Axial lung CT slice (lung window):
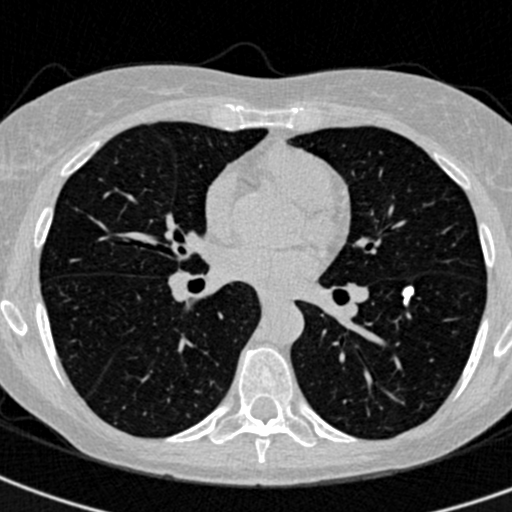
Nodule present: yes
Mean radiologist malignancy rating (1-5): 1